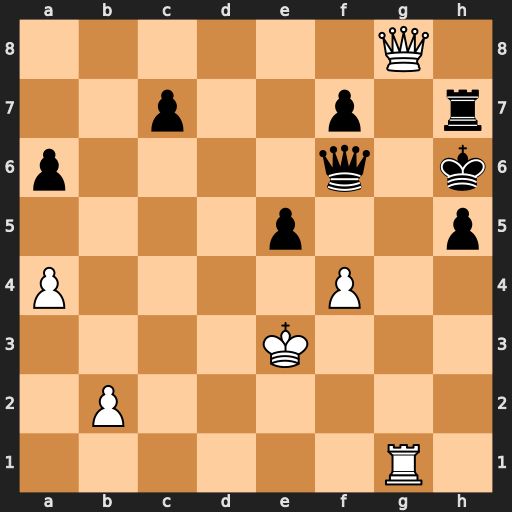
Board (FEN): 6Q1/2p2p1r/p4q1k/4p2p/P4P2/4K3/1P6/6R1
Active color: w
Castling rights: -
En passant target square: -
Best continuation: Qf8+ Qg7 Rxg7